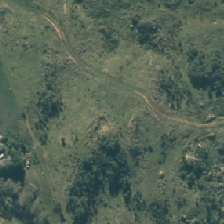
Land cover: low_producing_grassland